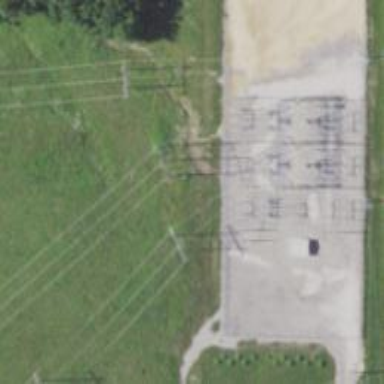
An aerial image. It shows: H-frame designed tower for power lines.